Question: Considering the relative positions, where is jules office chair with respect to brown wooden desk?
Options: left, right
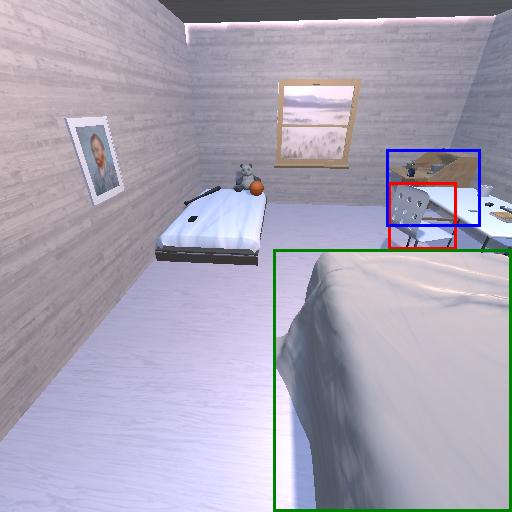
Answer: left